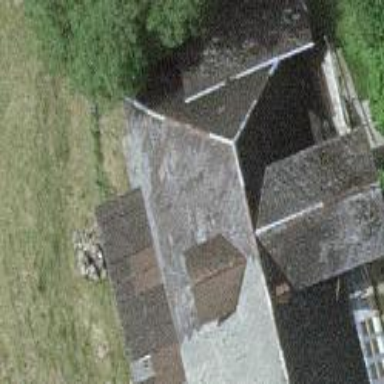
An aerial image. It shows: Farm building.